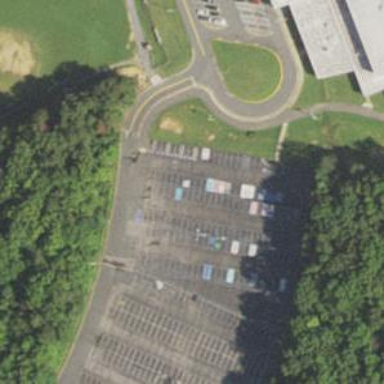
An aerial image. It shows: Parking space is available.